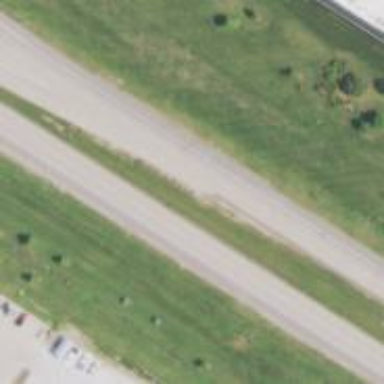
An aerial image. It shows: Primary highway with expressway characteristics.